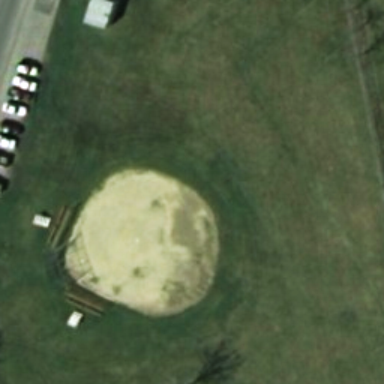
This is a old baseball diamond .